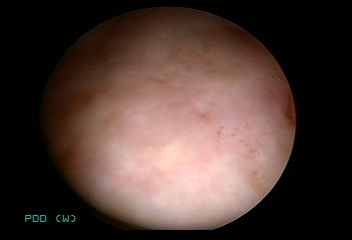
Modality: WLC
Class: Normal mucosa
Bladder cancer association: No